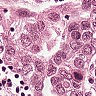
Metastatic tissue present: yes